Question: Is it possible to include multiple values in a TFS query so that I don't have to create separate AND clauses?
Right now I'm having to do the following.
'''
AND > STATE <> CLOSED
AND > STATE <> RESOLVED
AND > STATE <> COMPLETED
'''
I'm just trying to find all tasks that are NOT closed, completed, or resolved. What I have above currently works, but I'm just wondering if I can do this with ONE clause (I was thinking I could separate these by commas (like closed, completed, resolved), but that's not working - when I use commas, it actually seems to ignore everything and show every item).

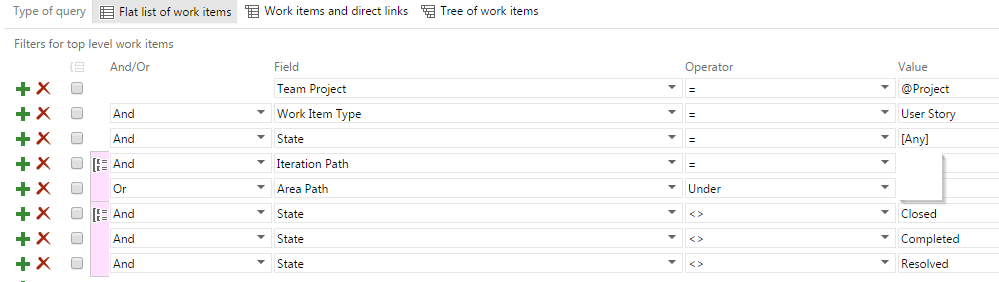
Answer: You can use to search for any value in a delimited set. Separate values with the list separator that corresponds to the regional settings that are defined for your client computer. For example, you might use a comma(,). More details <URL>:
'''
State IN New, Active
'''
<URL>
But there is no NOT IN equivalent.
You don't need to group the states though (it's one less step)